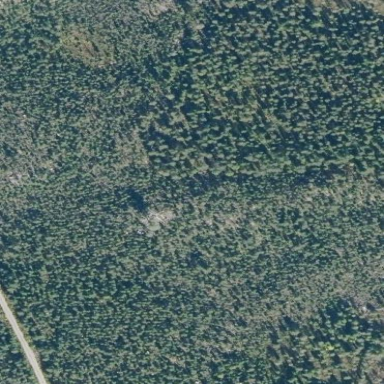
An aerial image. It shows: Clearcut man-made area surrounded by scrub vegetation.